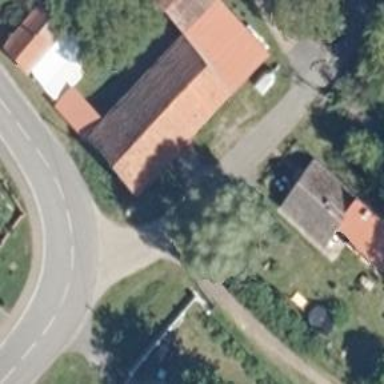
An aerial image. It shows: Residential building.